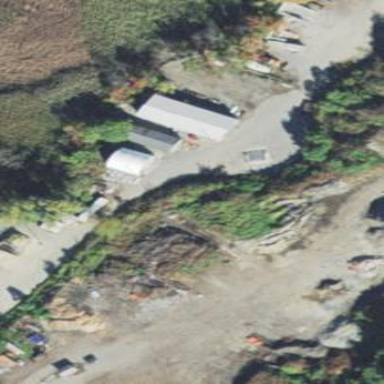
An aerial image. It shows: Recycling center.